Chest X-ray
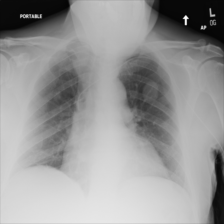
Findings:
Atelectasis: negative
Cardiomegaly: negative
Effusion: negative
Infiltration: negative
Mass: negative
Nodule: negative
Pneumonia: negative
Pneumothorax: negative
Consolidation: negative
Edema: negative
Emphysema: negative
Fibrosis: negative
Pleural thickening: negative
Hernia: negative